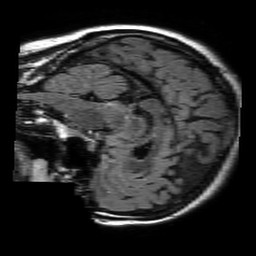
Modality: FLAIR
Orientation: sagittal
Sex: female
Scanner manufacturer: philips
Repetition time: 11 s
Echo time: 0.125 s